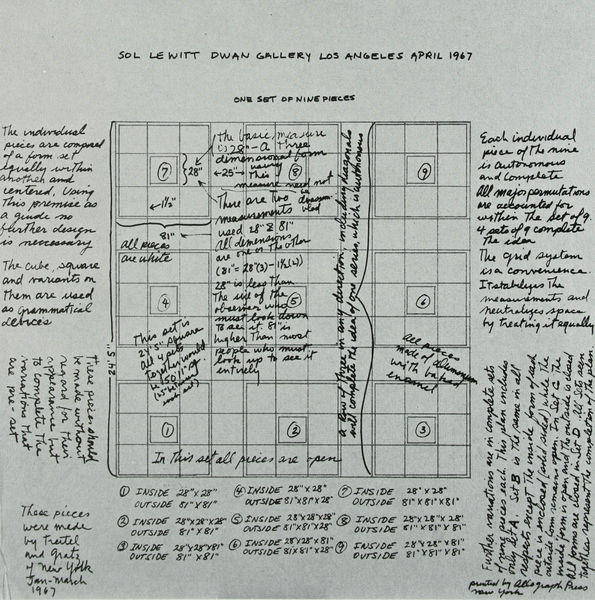
Titel: Serial Project No. 1 (ABCD)
Announcement for exhibition Dawn Gallery, Los Angeles
Künstler: Sol Lewitt
Standort: Los Angeles
Institution: Dawn Gallery
Schlagwörter: weiß, grau, kariert, raum, schwarz, skizze, zeichnung, karo, innen, blatt, schrift, papier, linien, zahlen, ziffern, gedanken, karos, außen, minimalismus, linie, titel, text, buchstabe, buchstaben, beschriftung, entwurf, kunst, gedanke, ausstellung, quadrate, zahl, zeichnen, plan, kommentar, büro, sol, nummeriert, nummern, pfeil, kästchen, lewitt, quadrat, viereck, vierecke, nummer, beschriftungen, englisch, raster, beschreibung, set, erklärung, gallerie, notiz, aufteilung, planen, notizen, konzept, einteilung, planquadrate, minimal, aufzeichnung, räumlichkeit, klammer, klammern, teilen, konzeptkunst, system, minimalism, english, sol le witt, notziz, 1967, los angeles, so le witt